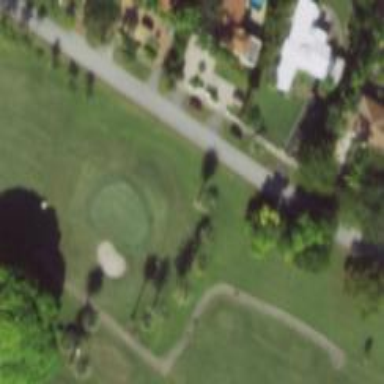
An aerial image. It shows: Golf tee.